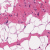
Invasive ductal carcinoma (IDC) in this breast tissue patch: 0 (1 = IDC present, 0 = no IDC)